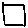
Label: square